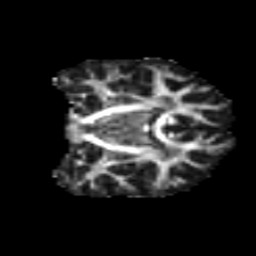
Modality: FA
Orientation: coronal
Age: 19
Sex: male
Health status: ill
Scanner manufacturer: ge
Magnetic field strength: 3 T
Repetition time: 6.863 s
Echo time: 0.0808 s